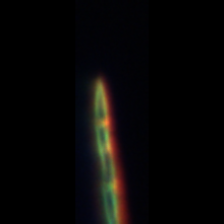
Taxon: Psuedo-nitzschia
Group: Diatoms